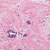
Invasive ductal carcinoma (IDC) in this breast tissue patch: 0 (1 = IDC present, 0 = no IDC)